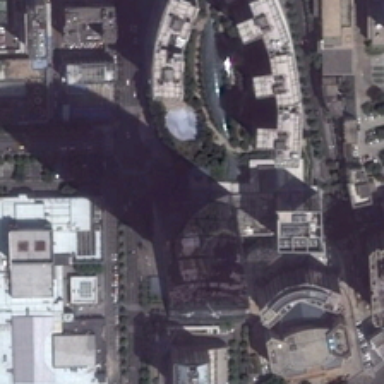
The economy of this area is very developed .